Interaction volume radius: 10 \u00c5
Interaction volume height: 25 \u00c5
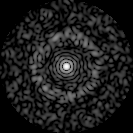
Disorder parameter: 0.8518